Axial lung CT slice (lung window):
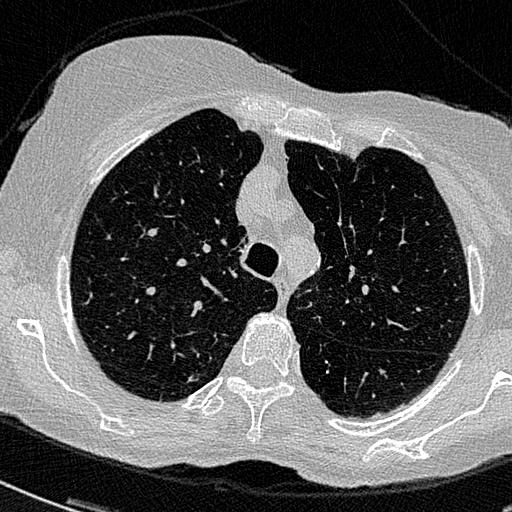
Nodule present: no